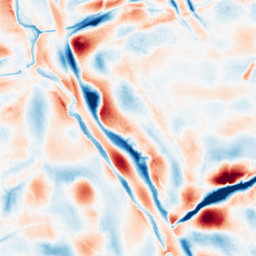
Category: wavelet
Decomposition family: wavelet_biorthogonal
Decomposition parameters: wavelet: bior5.5
level: 5
Upsampling method: quadratic
Upsampling parameters: scale: 2
Upsampling scale: 2